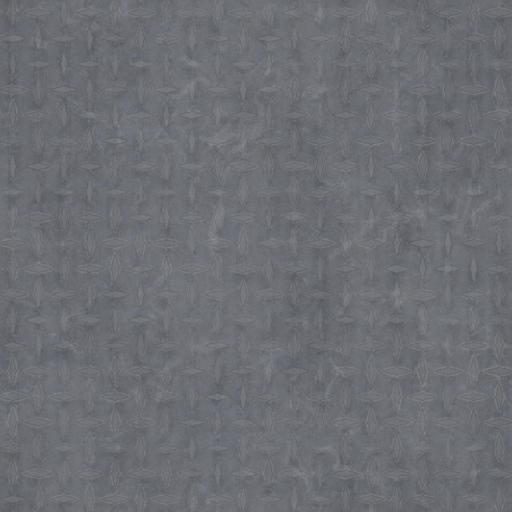
Tags: diamond plate floor industrial metal tread